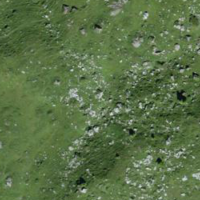
EUNIS habitat code: 23
Species observed at this site:
Bartsia alpina